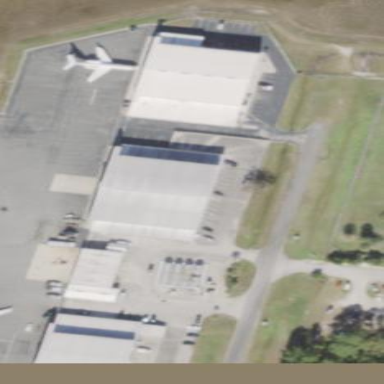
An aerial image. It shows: Building designed as airport hangar.